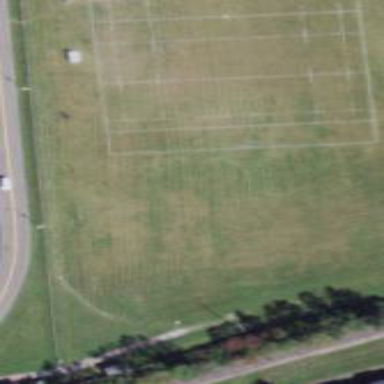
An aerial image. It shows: Soccer pitch for leisure land activities.